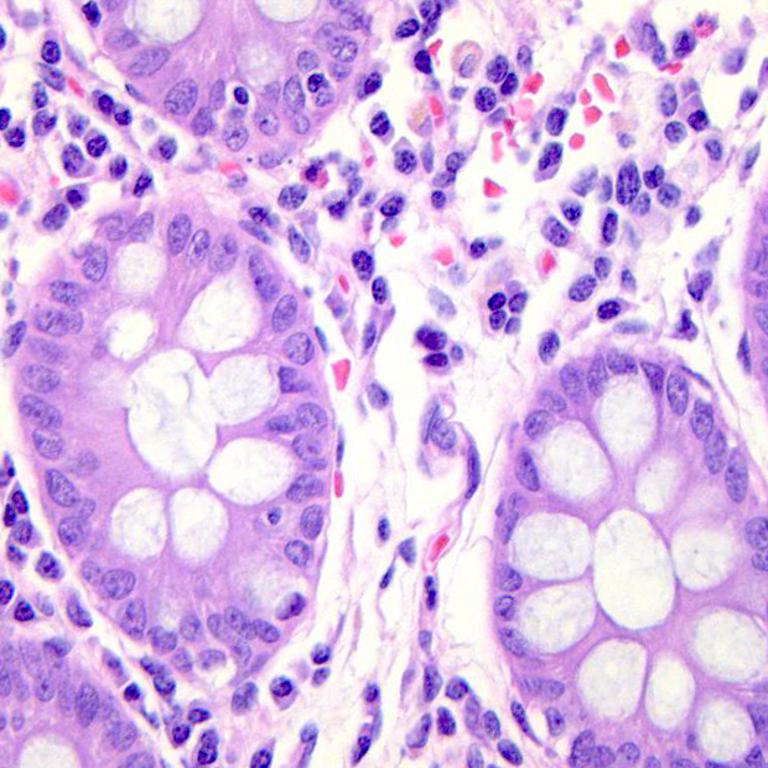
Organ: colon
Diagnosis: benign